Question: I have generate csv file to store inside local directory path. i have tried to upload csv file to google drive, it working fine. open a csv file from google drive not showing preview in spreadsheet. so i want to upload csv file (convert csv to spreadsheet) to google drive.
How to convert this?
Thanks in Advance
Images from google drive

Example for upload csv file to drive for your reference:
'''
NSArray *paths = NSSearchPathForDirectoriesInDomains(NSDocumentDirectory , NSUserDomainMask, YES);
NSString *documentsDir = [paths objectAtIndex:0];
NSString *root = [documentsDir stringByAppendingPathComponent:@"Report.csv"];
BOOL fileExists = [[NSFileManager defaultManager] fileExistsAtPath:root];
if(fileExists == YES)
{
GTLUploadParameters *uploadParameters = nil;
self.driveFile = [[GTLDriveFile alloc]init];
NSData *dat = [NSData dataWithContentsOfURL:[NSURL fileURLWithPath:root]];
uploadParameters =
[GTLUploadParameters uploadParametersWithData:dat MIMEType:@"text/csv"];
self.driveFile.title = @"Report.csv";
GTLQueryDrive *query = nil;
if (self.driveFile.identifier == nil || self.driveFile.identifier.length == 0)
{
query = [GTLQueryDrive queryForFilesInsertWithObject:self.driveFile
uploadParameters:uploadParameters];
}
else
{
query = [GTLQueryDrive queryForFilesUpdateWithObject:self.driveFile
fileId:self.driveFile.identifier
uploadParameters:uploadParameters];
}
UIAlertView *alert = [DrEditUtilities showLoadingMessageWithTitle:@"While data is uploading..."
delegate:self];
[self.driveService executeQuery:query completionHandler:^(GTLServiceTicket *ticket,
GTLDriveFile *updatedFile,
NSError *error)
{
appDel.File_Id = updatedFile.identifier;
[alert dismissWithClickedButtonIndex:0 animated:YES];
if (error == nil)
{
self.driveFile = updatedFile;
UIAlertView *alert = [[UIAlertView alloc]initWithTitle:@"Feel Fix" message:@"Successfully Uploaded" delegate:self cancelButtonTitle:nil otherButtonTitles:@"Ok", nil];
[alert show];
}
else
{
NSLog(@"An error occurred: %@", error);
[DrEditUtilities showErrorMessageWithTitle:@"Unable to save file"
message:[error description]
delegate:self];
}
}];
'''
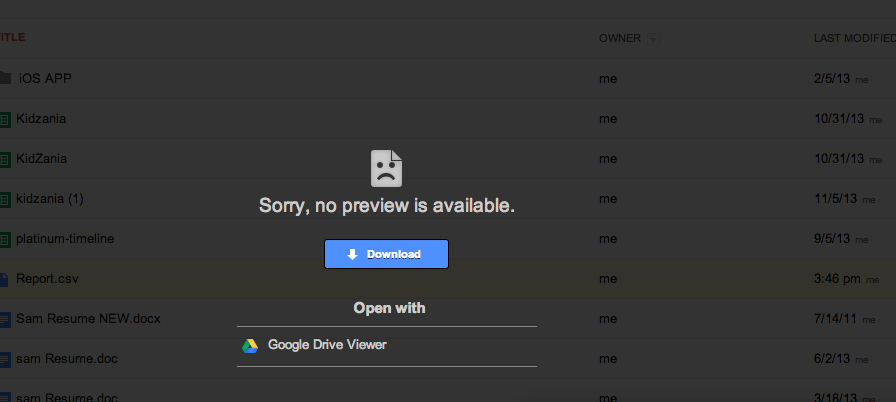
Answer: Insert Convert property to fix this issue
'''
GTLUploadParameters *uploadParameters = nil;
self.driveFile = [[GTLDriveFile alloc]init];
NSData *dat = [NSData dataWithContentsOfURL:[NSURL fileURLWithPath:root]];
uploadParameters =
[GTLUploadParameters uploadParametersWithData:dat MIMEType:@"text/csv"];
self.driveFile.title = @"Report.csv";
GTLQueryDrive *query = nil;
if (self.driveFile.identifier == nil || self.driveFile.identifier.length == 0)
{
query = [GTLQueryDrive queryForFilesInsertWithObject:self.driveFile
uploadParameters:uploadParameters];
query.convert = YES; // Convert file format to spread sheet
}
else
{
query = [GTLQueryDrive queryForFilesUpdateWithObject:self.driveFile
fileId:self.driveFile.identifier
uploadParameters:uploadParameters];
}
UIAlertView *alert = [DrEditUtilities showLoadingMessageWithTitle:@"While data is uploading..."
delegate:self];
[self.driveService executeQuery:query completionHandler:^(GTLServiceTicket *ticket,
GTLDriveFile *updatedFile,
NSError *error)
{
appDel.File_Id = updatedFile.identifier;
[alert dismissWithClickedButtonIndex:0 animated:YES];
if (error == nil)
{
self.driveFile = updatedFile;
UIAlertView *alert = [[UIAlertView alloc]initWithTitle:@"Feel Fix" message:@"Successfully Uploaded" delegate:self cancelButtonTitle:nil otherButtonTitles:@"Ok", nil];
[alert show];
}
else
{
NSLog(@"An error occurred: %@", error);
[DrEditUtilities showErrorMessageWithTitle:@"Unable to save file"
message:[error description]
delegate:self];
}
}];
'''